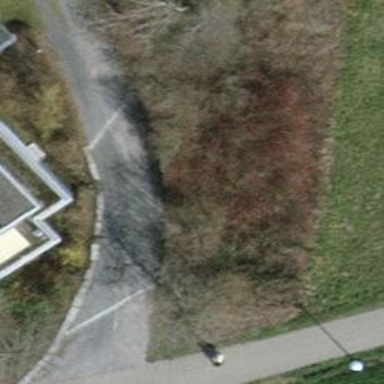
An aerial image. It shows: Driveway with compacted surface.